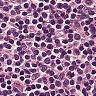
Metastatic tissue present: no